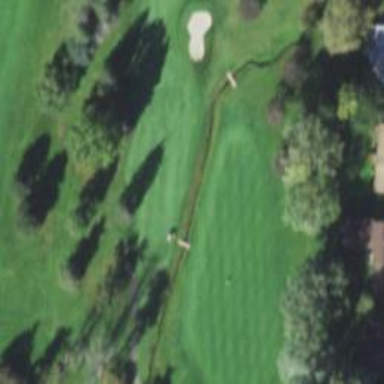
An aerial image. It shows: Path bridge with view of golf course.